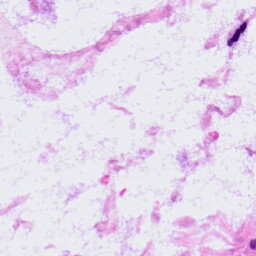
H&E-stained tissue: LymphNode